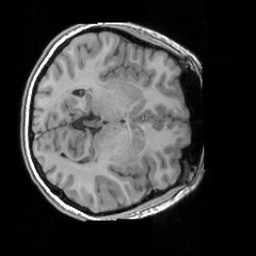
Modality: T1w
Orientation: axial
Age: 20
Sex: female
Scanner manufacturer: siemens
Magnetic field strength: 3 T
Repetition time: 1.63 s
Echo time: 0.00311 s